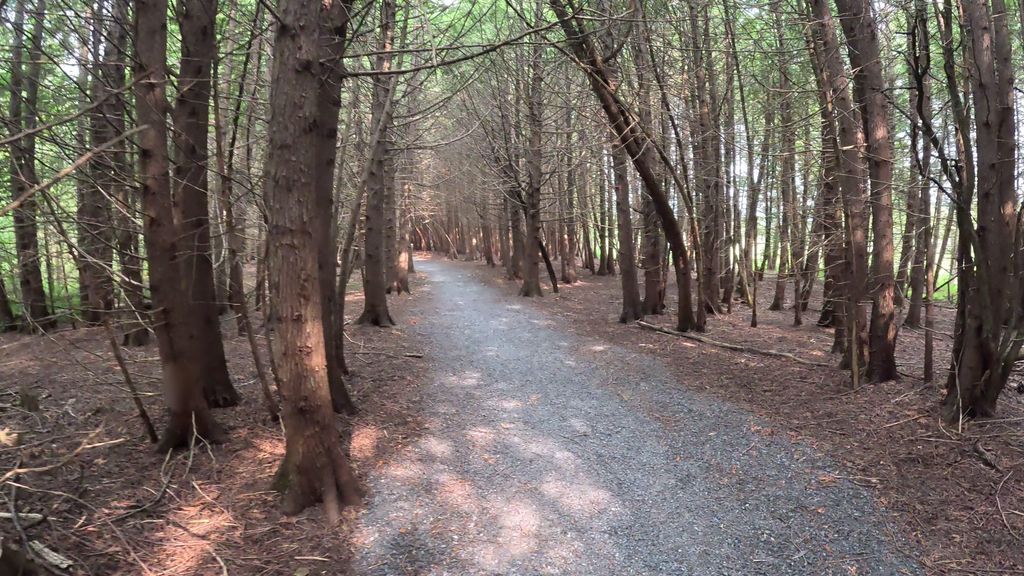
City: ottawa-gatineau